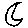
Label: moon